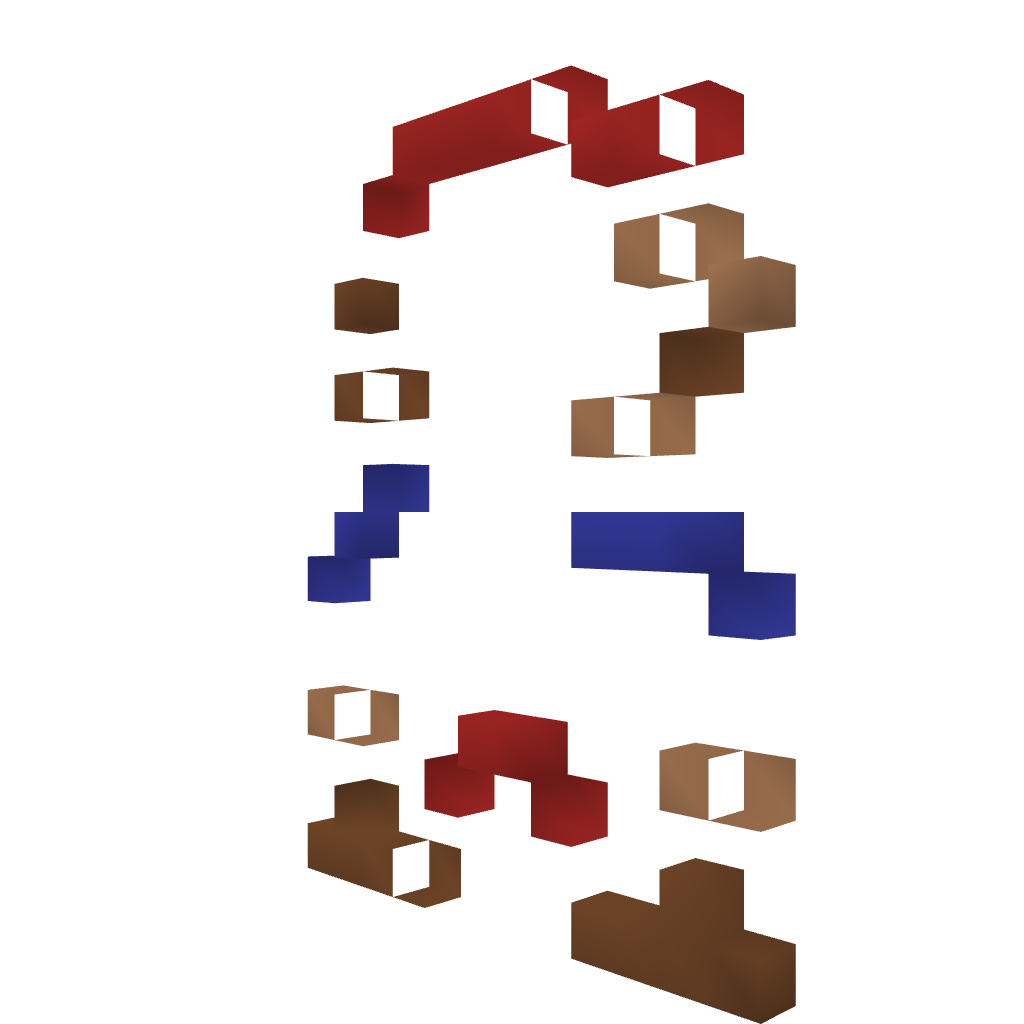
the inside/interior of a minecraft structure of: Super Mario 8-Bit Style [Standing]